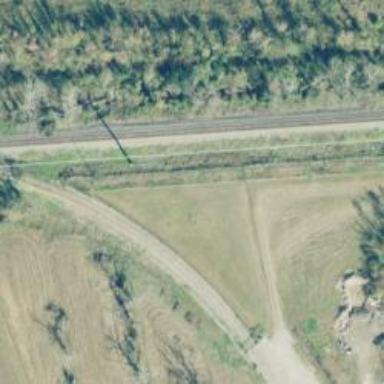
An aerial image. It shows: Railway track.